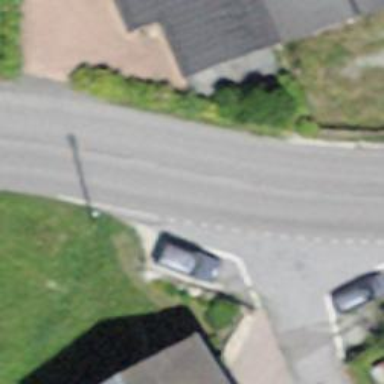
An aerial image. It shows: Tertiary road.